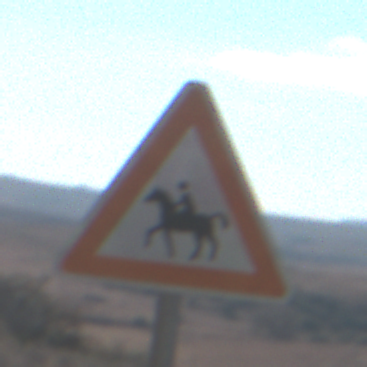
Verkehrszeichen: ReiterRechts
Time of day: Midday
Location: Outdoor (Nature)
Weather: Clear
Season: NotSpecified
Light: Natural